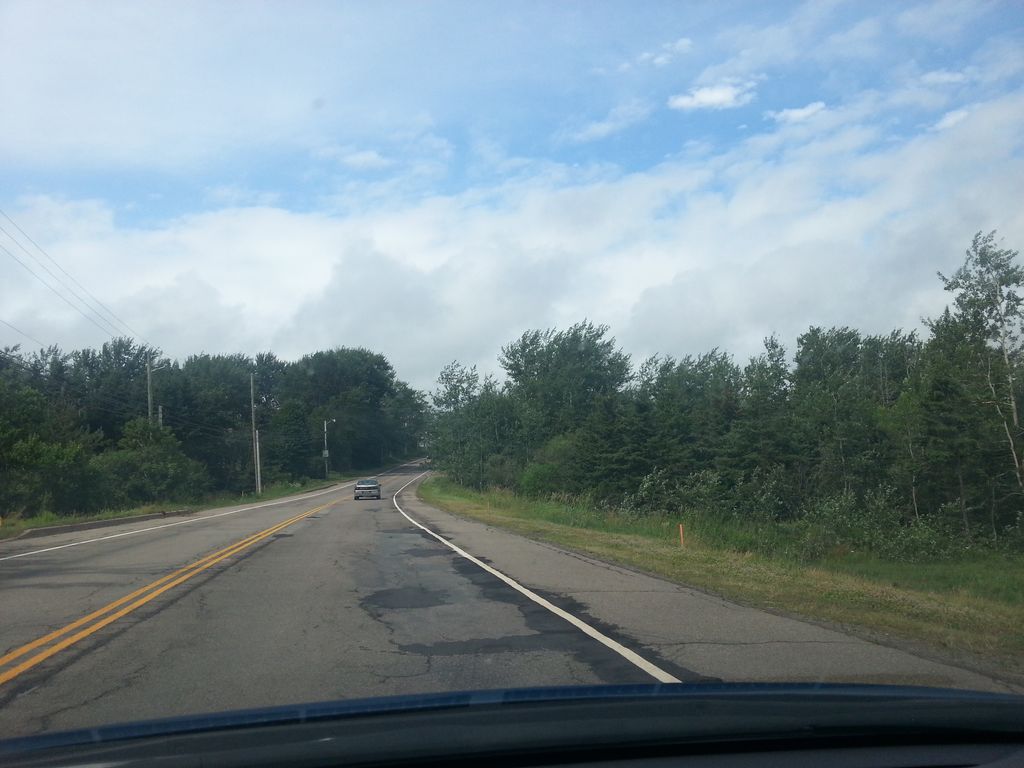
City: charlottetown